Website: bh-photo
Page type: address-validator
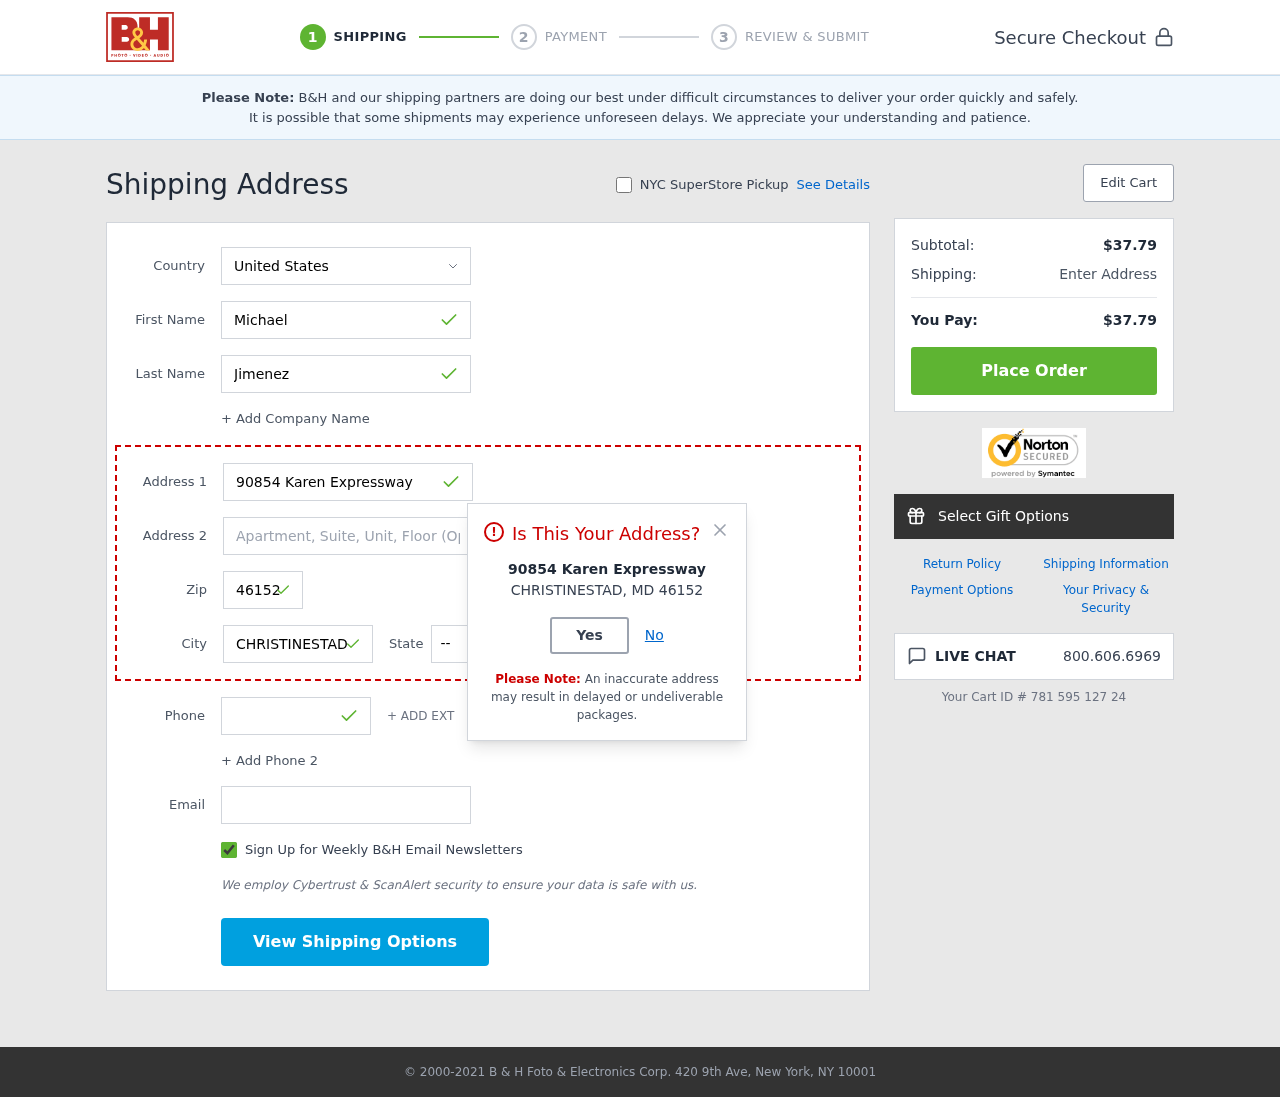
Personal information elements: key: PII_CITY
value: Christinestad
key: PII_COUNTRY
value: United States
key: PII_EMAIL
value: michael.jimenez@yahoo.com
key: PII_FIRSTNAME
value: Michael
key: PII_LASTNAME
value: Jimenez
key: PII_PHONE
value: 3388222884
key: PII_POSTCODE
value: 46152
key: PII_STATE_ABBR
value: MD
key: PII_STREET
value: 90854 Karen Expressway
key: PII_CITY_MODAL
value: CHRISTINESTAD
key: PII_POSTCODE_FULL
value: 46152
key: PII_POSTCODE_NUMERIC
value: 46152
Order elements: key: ORDER_SUBTOTAL
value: $37.79
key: ORDER_TOTAL
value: $37.79
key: ORDER_ID
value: Your Cart ID # 781 595 127 24